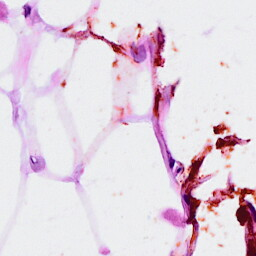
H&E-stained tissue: Breast